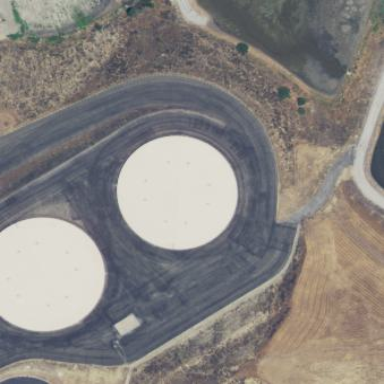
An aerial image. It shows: Storage tank that is man-made.